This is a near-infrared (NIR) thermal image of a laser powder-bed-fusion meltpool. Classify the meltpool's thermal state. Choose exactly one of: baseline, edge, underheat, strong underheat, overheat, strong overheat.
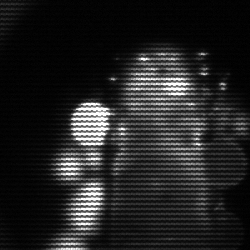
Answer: strong underheat